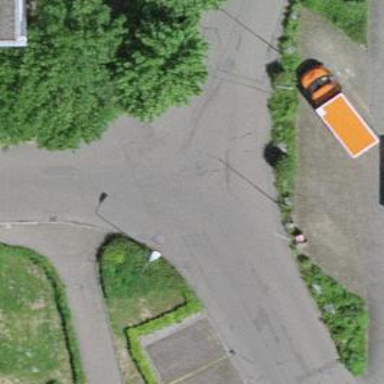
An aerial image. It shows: Residential road.